Field crop: maize
Growth stage: 2
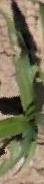
Species: maize